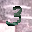
Label: 3